Question: I am trying to create a transparent border for my image and place it over the image using CSS.
For example please see the image below:

To achieve this I tried the following code but I am facing the following problems:
1. The border is not over the image; its around the image and not allowing the image to fit 100% inside the parent div
2. To Make the border transparent I used "opacity" but its making the image transparent too which I don't want.
You can check the code live here: <URL>
I could create a div and made the border color transparent and then place it over the image but the problem is the width of my image is fixed (277px) but the height is not. So this will not work for me.
Could you please tell me how to create the transparent image border and place it over the image just like in the image above.?
HTML:
'''
<div class="box" >
<img class="lightbox" src="myimage.jpg" />
This is text
</div>
'''
CSS
'''
.box {
width:277px;
background:#FCFBDF;
}
.lightbox {
border: 5px solid red;
z-index:999;
opacity:0.3;
}
img {
width:277px;
}
'''
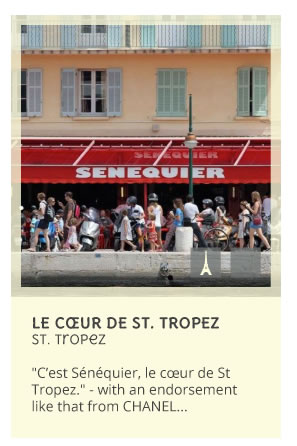
Answer: How's this - it uses :after to create a pseudo-element which places the border on top of the image, not outside it. <URL>
'''
.imgWrap:after{
content:"";
position:absolute;
top:0; bottom:0; left:0; right:0;
opacity:0.5;
border:5px solid red;
}
'''
If it's important to preserve the ability to right-click on the image, you can do it like this with an additional wrapper: <URL>